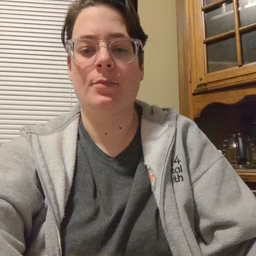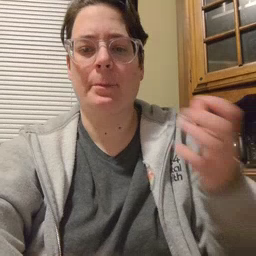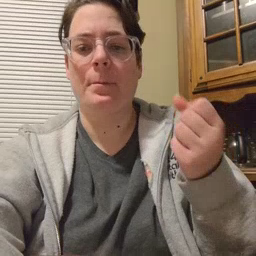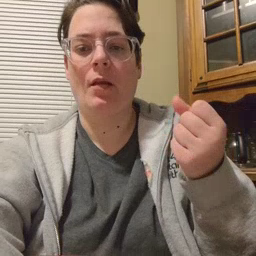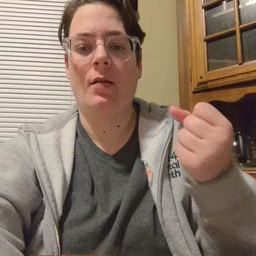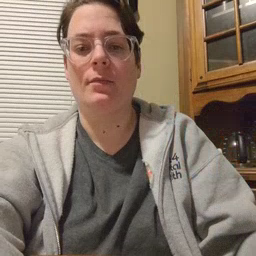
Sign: milk